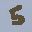
Label: 5